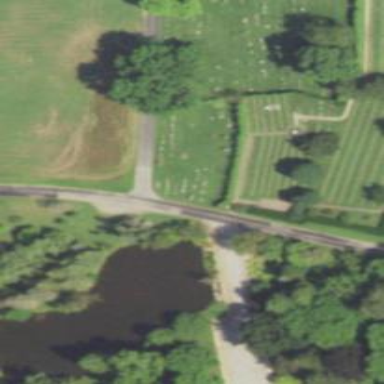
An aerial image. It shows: Grave yard.